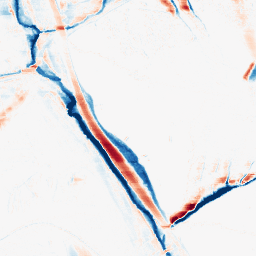
Category: morphological
Decomposition family: morphological_ellipse
Decomposition parameters: operation: average
width: 5
height: 20
Upsampling method: sinc_hamming
Upsampling parameters: scale: 4
kernel_size: 16
Upsampling scale: 4